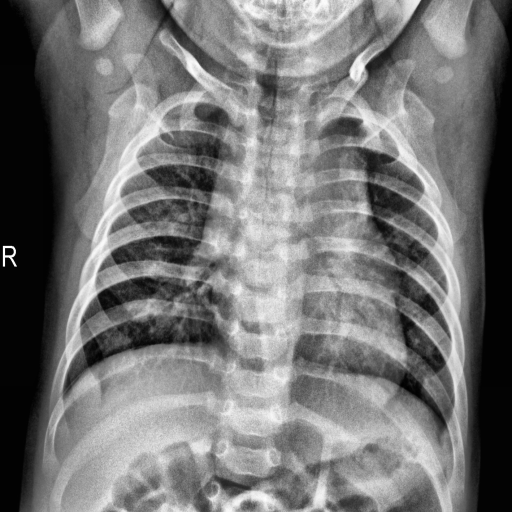
Finding: NORMAL